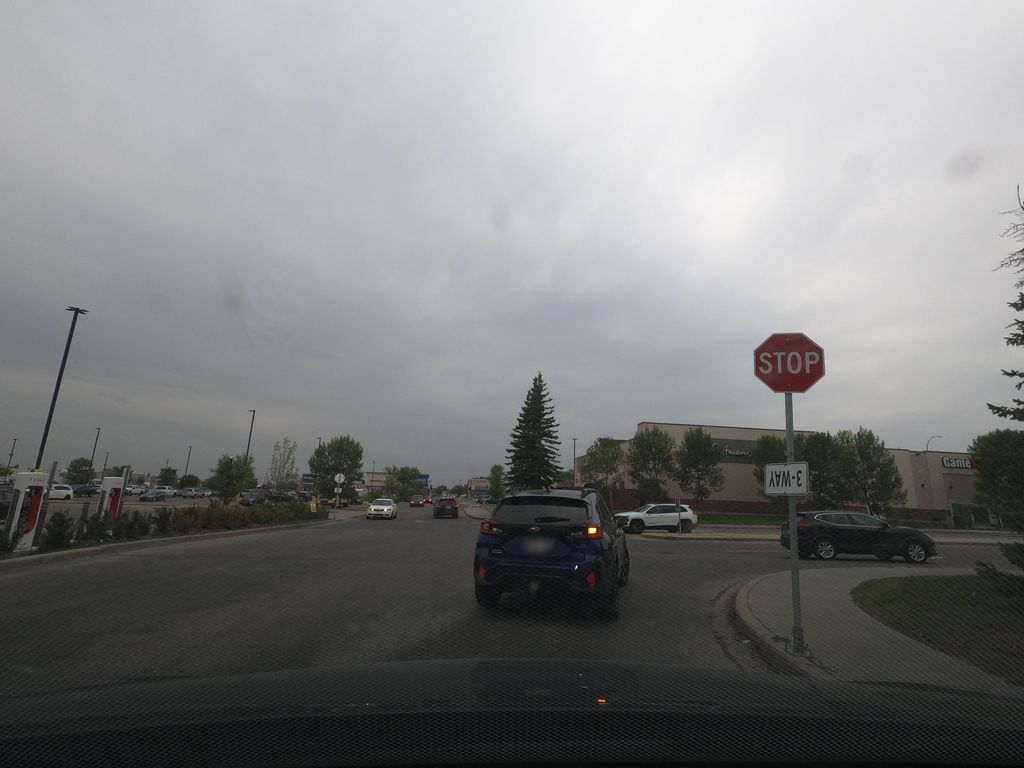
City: calgary